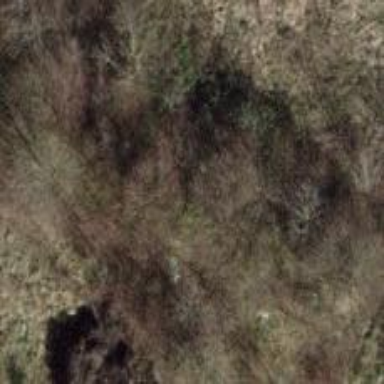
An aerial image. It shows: Patch of scrub vegetation.